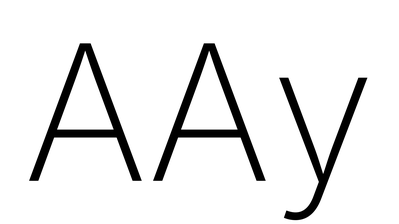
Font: Inter_ExtraLight